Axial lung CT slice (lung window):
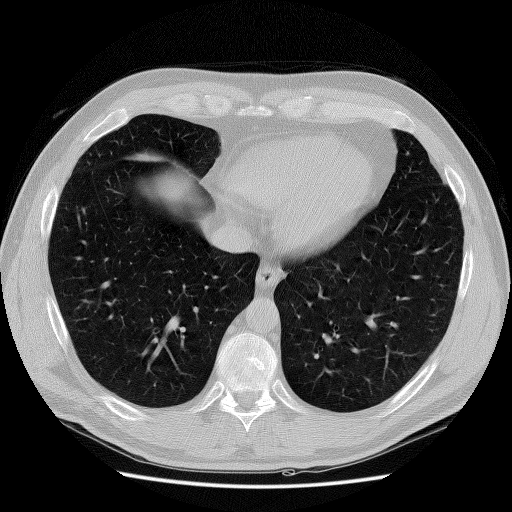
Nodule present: no